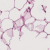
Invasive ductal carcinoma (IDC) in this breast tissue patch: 0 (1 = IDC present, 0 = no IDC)